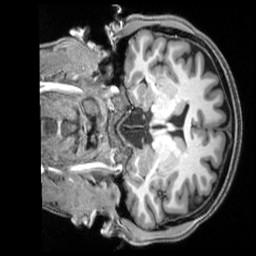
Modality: T1w
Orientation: coronal
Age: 29
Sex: female
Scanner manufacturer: siemens
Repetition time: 2.3 s
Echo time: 0.00229 s